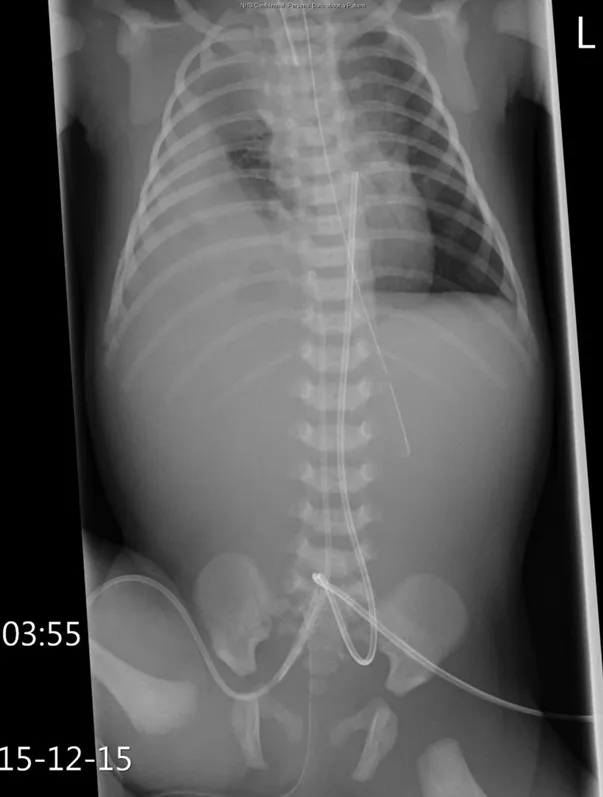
X-ray at birth demonstrating a right-sided CDH. CDH, congenital diaphragmatic hernia.
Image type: radiology (x_ray)